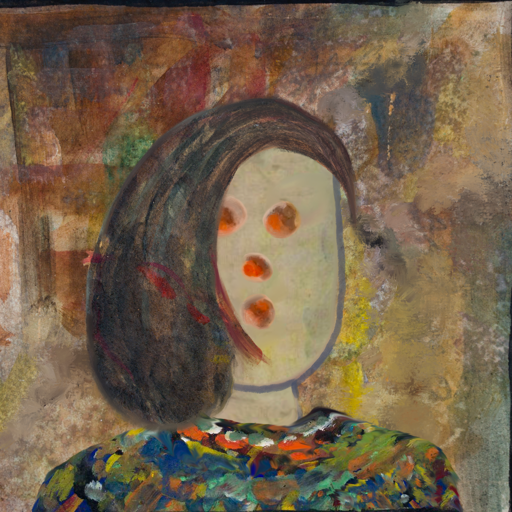
Background: Mosgoul, Head And Neck Front: Hill_Girl, Face Front: Rupkatha, Bust: An_Impression, Hair Front: Gypsy_Mother, Head Accessory: Blank, Second Necklace: Blank, Necklace: Blank, Baby: Blank